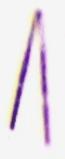
Label: Thalassionema